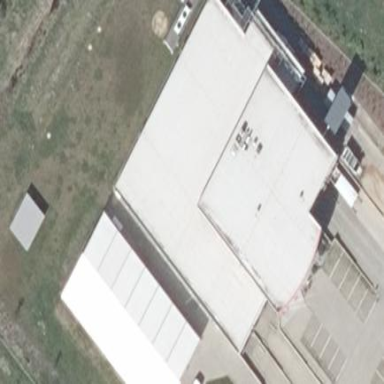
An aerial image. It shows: Industrial building.